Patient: sex F, age 27
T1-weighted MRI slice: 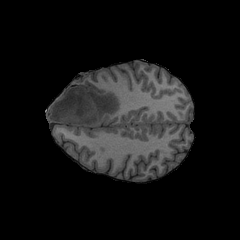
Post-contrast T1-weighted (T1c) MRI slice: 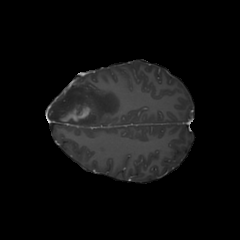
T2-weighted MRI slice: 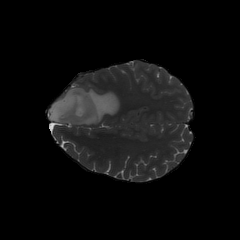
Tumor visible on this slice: yes
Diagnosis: Astrocytoma, IDH-mutant
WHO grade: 4